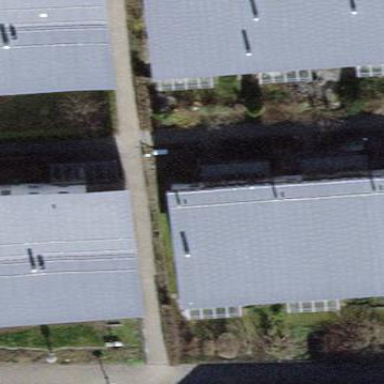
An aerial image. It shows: Semidetached house.